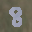
Label: 8